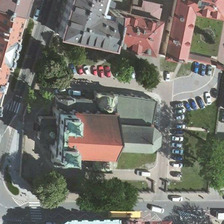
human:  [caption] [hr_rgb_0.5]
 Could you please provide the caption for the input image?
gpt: some houses with light orange or pink or gray roof in it .

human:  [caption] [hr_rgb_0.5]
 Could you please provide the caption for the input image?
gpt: some light gray road through the church and residential area .

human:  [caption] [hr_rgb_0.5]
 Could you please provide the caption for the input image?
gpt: a church with orange and light green roof in the middle .

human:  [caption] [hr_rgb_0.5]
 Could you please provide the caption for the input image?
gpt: some moss green meadow and trees in side while with church and houses besides .

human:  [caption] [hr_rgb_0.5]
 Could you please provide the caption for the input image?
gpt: several buildings and green trees in a church .